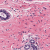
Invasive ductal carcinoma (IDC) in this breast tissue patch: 0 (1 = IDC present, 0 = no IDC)